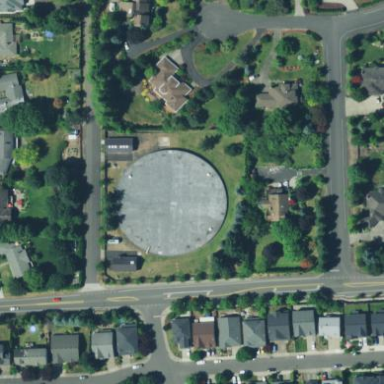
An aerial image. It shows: Storage tank used for holding water.